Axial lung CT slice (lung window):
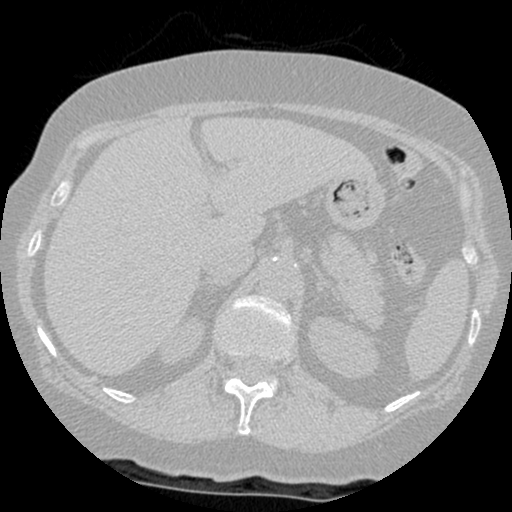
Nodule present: no